Question:
Based on the number of time the number is repeated and count by excel formula or vba
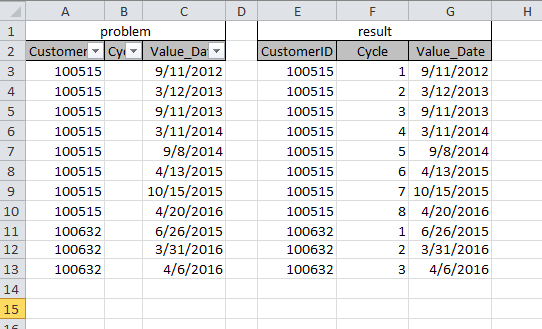
Answer: Use Countif with a variable range:
'''
=COUNTIF($A$2:A2,A2)
'''
Put the formula in B2 and copy/drag down.
<URL>